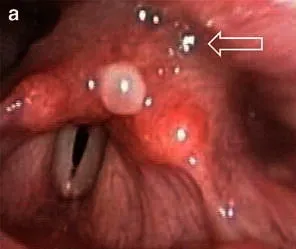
A; On a hypopharyngeal fiberscopic image, a tumor was observed in the postcricoid area (a white arrow).
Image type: endoscopy (airway_endoscopy)